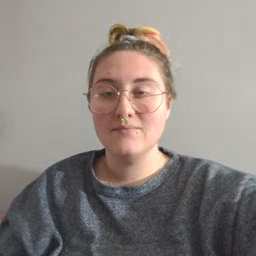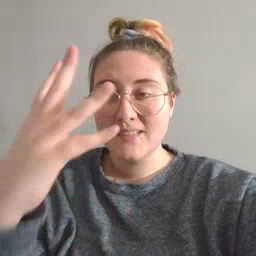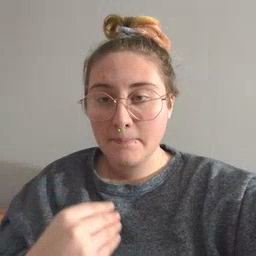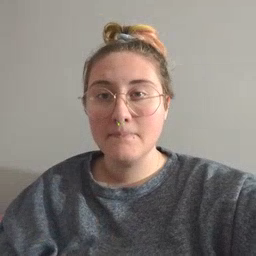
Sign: sleep